Question: What is the measurement shown in the image?
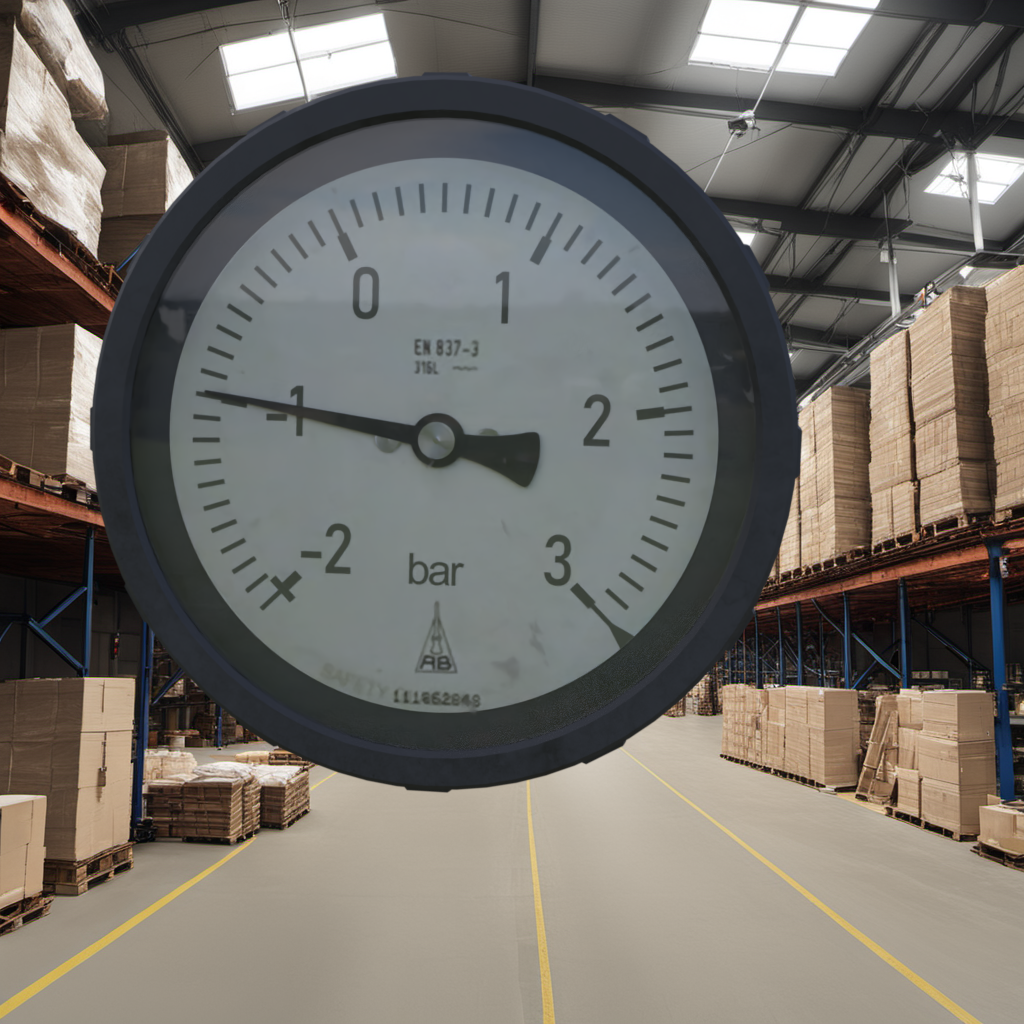
Answer: The result is -1.02
Question: What is the reading range of the measurement in the image?
Answer: The range is from -2 to 3
Question: What is the minimum and maximum reading range of this measurement?
Answer: The minimum value is -2 and the maximum value is 3